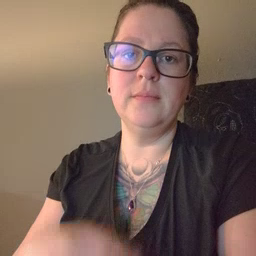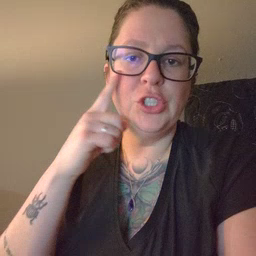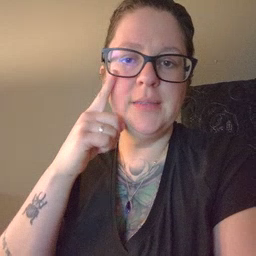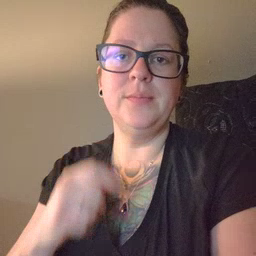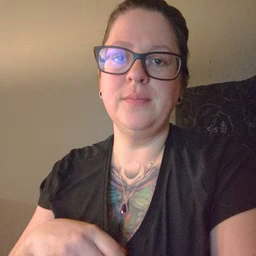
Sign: cheek